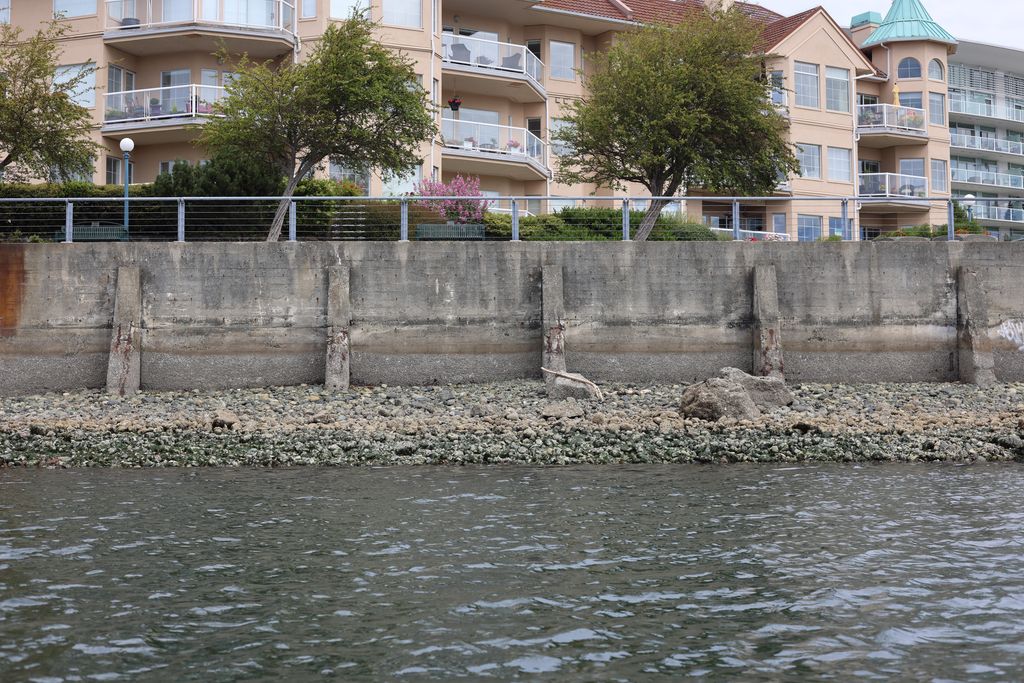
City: victoria